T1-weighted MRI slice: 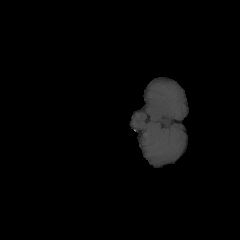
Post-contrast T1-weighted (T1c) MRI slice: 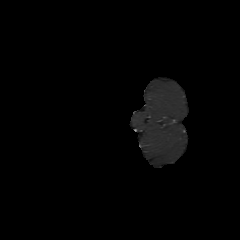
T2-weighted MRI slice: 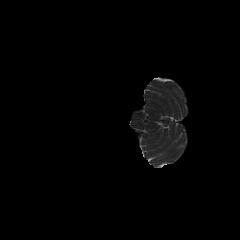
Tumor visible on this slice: no